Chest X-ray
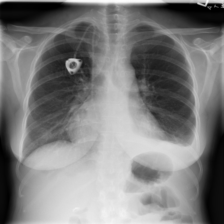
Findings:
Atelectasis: positive
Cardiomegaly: positive
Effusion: positive
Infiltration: positive
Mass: negative
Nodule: negative
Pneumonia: negative
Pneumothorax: negative
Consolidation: negative
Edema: negative
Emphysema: negative
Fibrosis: negative
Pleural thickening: positive
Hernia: negative